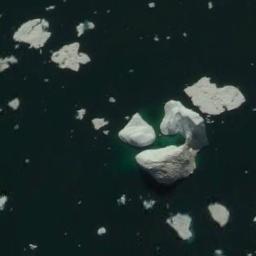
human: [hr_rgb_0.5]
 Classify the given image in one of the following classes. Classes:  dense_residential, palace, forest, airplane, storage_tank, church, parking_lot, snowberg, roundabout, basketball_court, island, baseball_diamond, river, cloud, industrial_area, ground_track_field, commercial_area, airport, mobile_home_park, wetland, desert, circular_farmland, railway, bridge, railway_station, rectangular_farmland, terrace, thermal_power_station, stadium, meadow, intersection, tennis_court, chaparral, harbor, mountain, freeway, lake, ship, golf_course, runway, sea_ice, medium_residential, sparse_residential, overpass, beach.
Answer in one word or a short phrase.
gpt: sea_ice